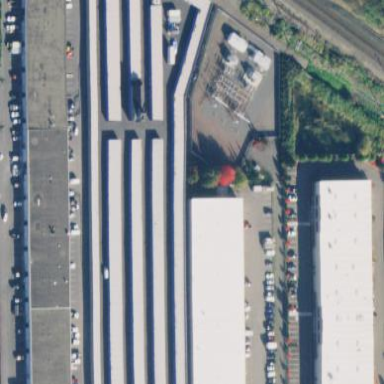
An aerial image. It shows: Commercial area with storage rental shop.